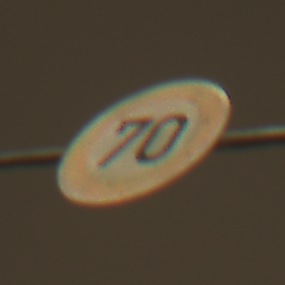
Verkehrszeichen: Geschwindigkeit70
Umgebung: Outdoor, Urban
Tageszeit: Night
Wetter: Overcast
Licht: Artificial
Jahreszeit: NotSpecified
Kontrast: HighContrast